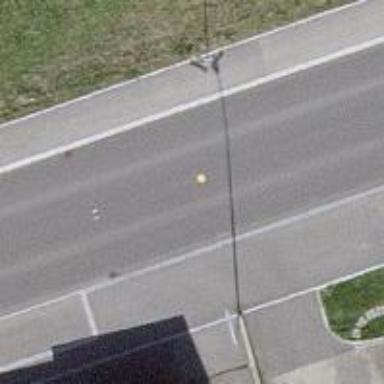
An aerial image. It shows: Tertiary road.